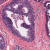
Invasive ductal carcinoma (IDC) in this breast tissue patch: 0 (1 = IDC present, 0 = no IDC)